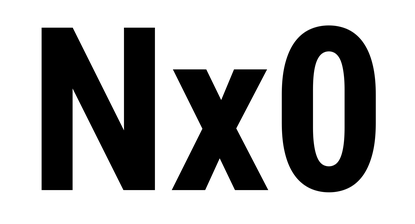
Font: Roboto_Condensed_Bold